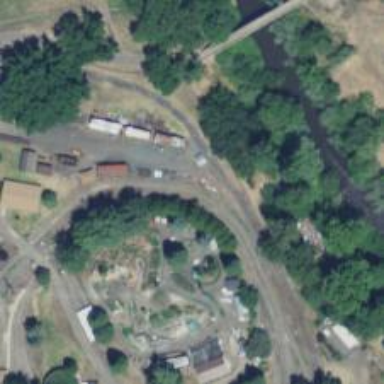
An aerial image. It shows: Miniature railway.